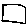
Label: square